Question: I am currently in the process of learning a bit of graphics programming / glsl using <URL>, which works great. However I am stuck at the second lesson about vertex shaders.
The triangle asked for the solution seems to display a triangle filled with the differents hues of the YUV color space:

I know that it's possible to calculate the conversion between RGB and YUV, however I am not quite sure about how the coordinate space in the vertex or fragment shader works.
My vertex shader looks like this:
'''
precision highp float;
attribute vec4 position;
attribute vec3 color;
varying vec4 fragPosition;
void main() {
gl_Position = position;
fragPosition = position; // send the position to the fragment shader
}
'''
while my fragment shader looks like this:
'''
precision highp float;
varying vec4 fragPosition; // is set by vertex shader
void main() {
gl_FragColor = fragPosition.rgba;
}
'''
And the rendered triangle looks like this (left part is the problem to solve, right part is my solution so far):
<URL>
'fragPosition.a' is continuously '1.0'; why does the fading look so weird? How exactly does the coordinate space inside the triangle? I can't wrap my head around it and without breakpoints or print statements it's not that easy to figure out. Why is the bottom left corner completely black, and why is there no blue spot?
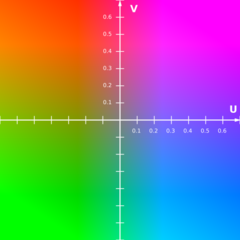
Answer: The default space for opengl is the NDC space. Its a unit cube in range of [-1,1]. Where x=-1 is at the left side of screen, x=1 is at the right side of screen, y=-1 bottom, y=+1 top, z=-1 at the near plane, and z=+1 at the far plane.
What you are basically doing in your shader right now is displaying the fragment coordinate as a color.
The top of your triangle is green because the coordinate is something like [0,1,0,1] and when interpreted as a color, that gives it a green color. The right of triangle has the coordinate [1,-1,0,1] which gives it a red color. The bottom is likely to be something like [0,-1,0,1] which is black.
Btw, I am not sure if 'fragment.a' is actually 1.0, you can check by doing 'gl_FragColor = fragPosition.aaaa;'. If '.a' is 1.0 then you should only see white, if '.a' is ~0.5, it should be gray and so on.
I am guessing here, I think what you are suppose to do in this lesson is to use color inputs instead ('attribute vec3 color;') and implement the rgba to yuv conversion in the shader.